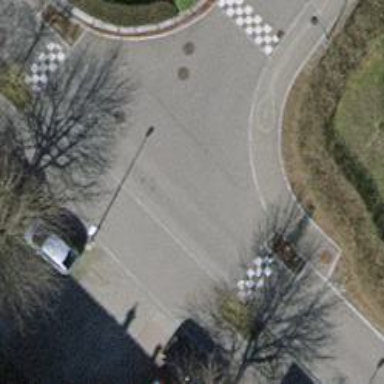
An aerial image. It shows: Traffic calming table.